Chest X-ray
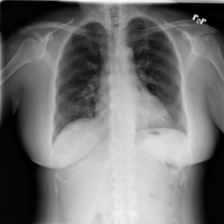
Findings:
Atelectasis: negative
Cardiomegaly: negative
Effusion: negative
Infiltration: negative
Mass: negative
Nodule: negative
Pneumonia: negative
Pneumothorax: negative
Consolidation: negative
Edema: negative
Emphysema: negative
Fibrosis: negative
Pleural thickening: negative
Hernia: negative